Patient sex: M
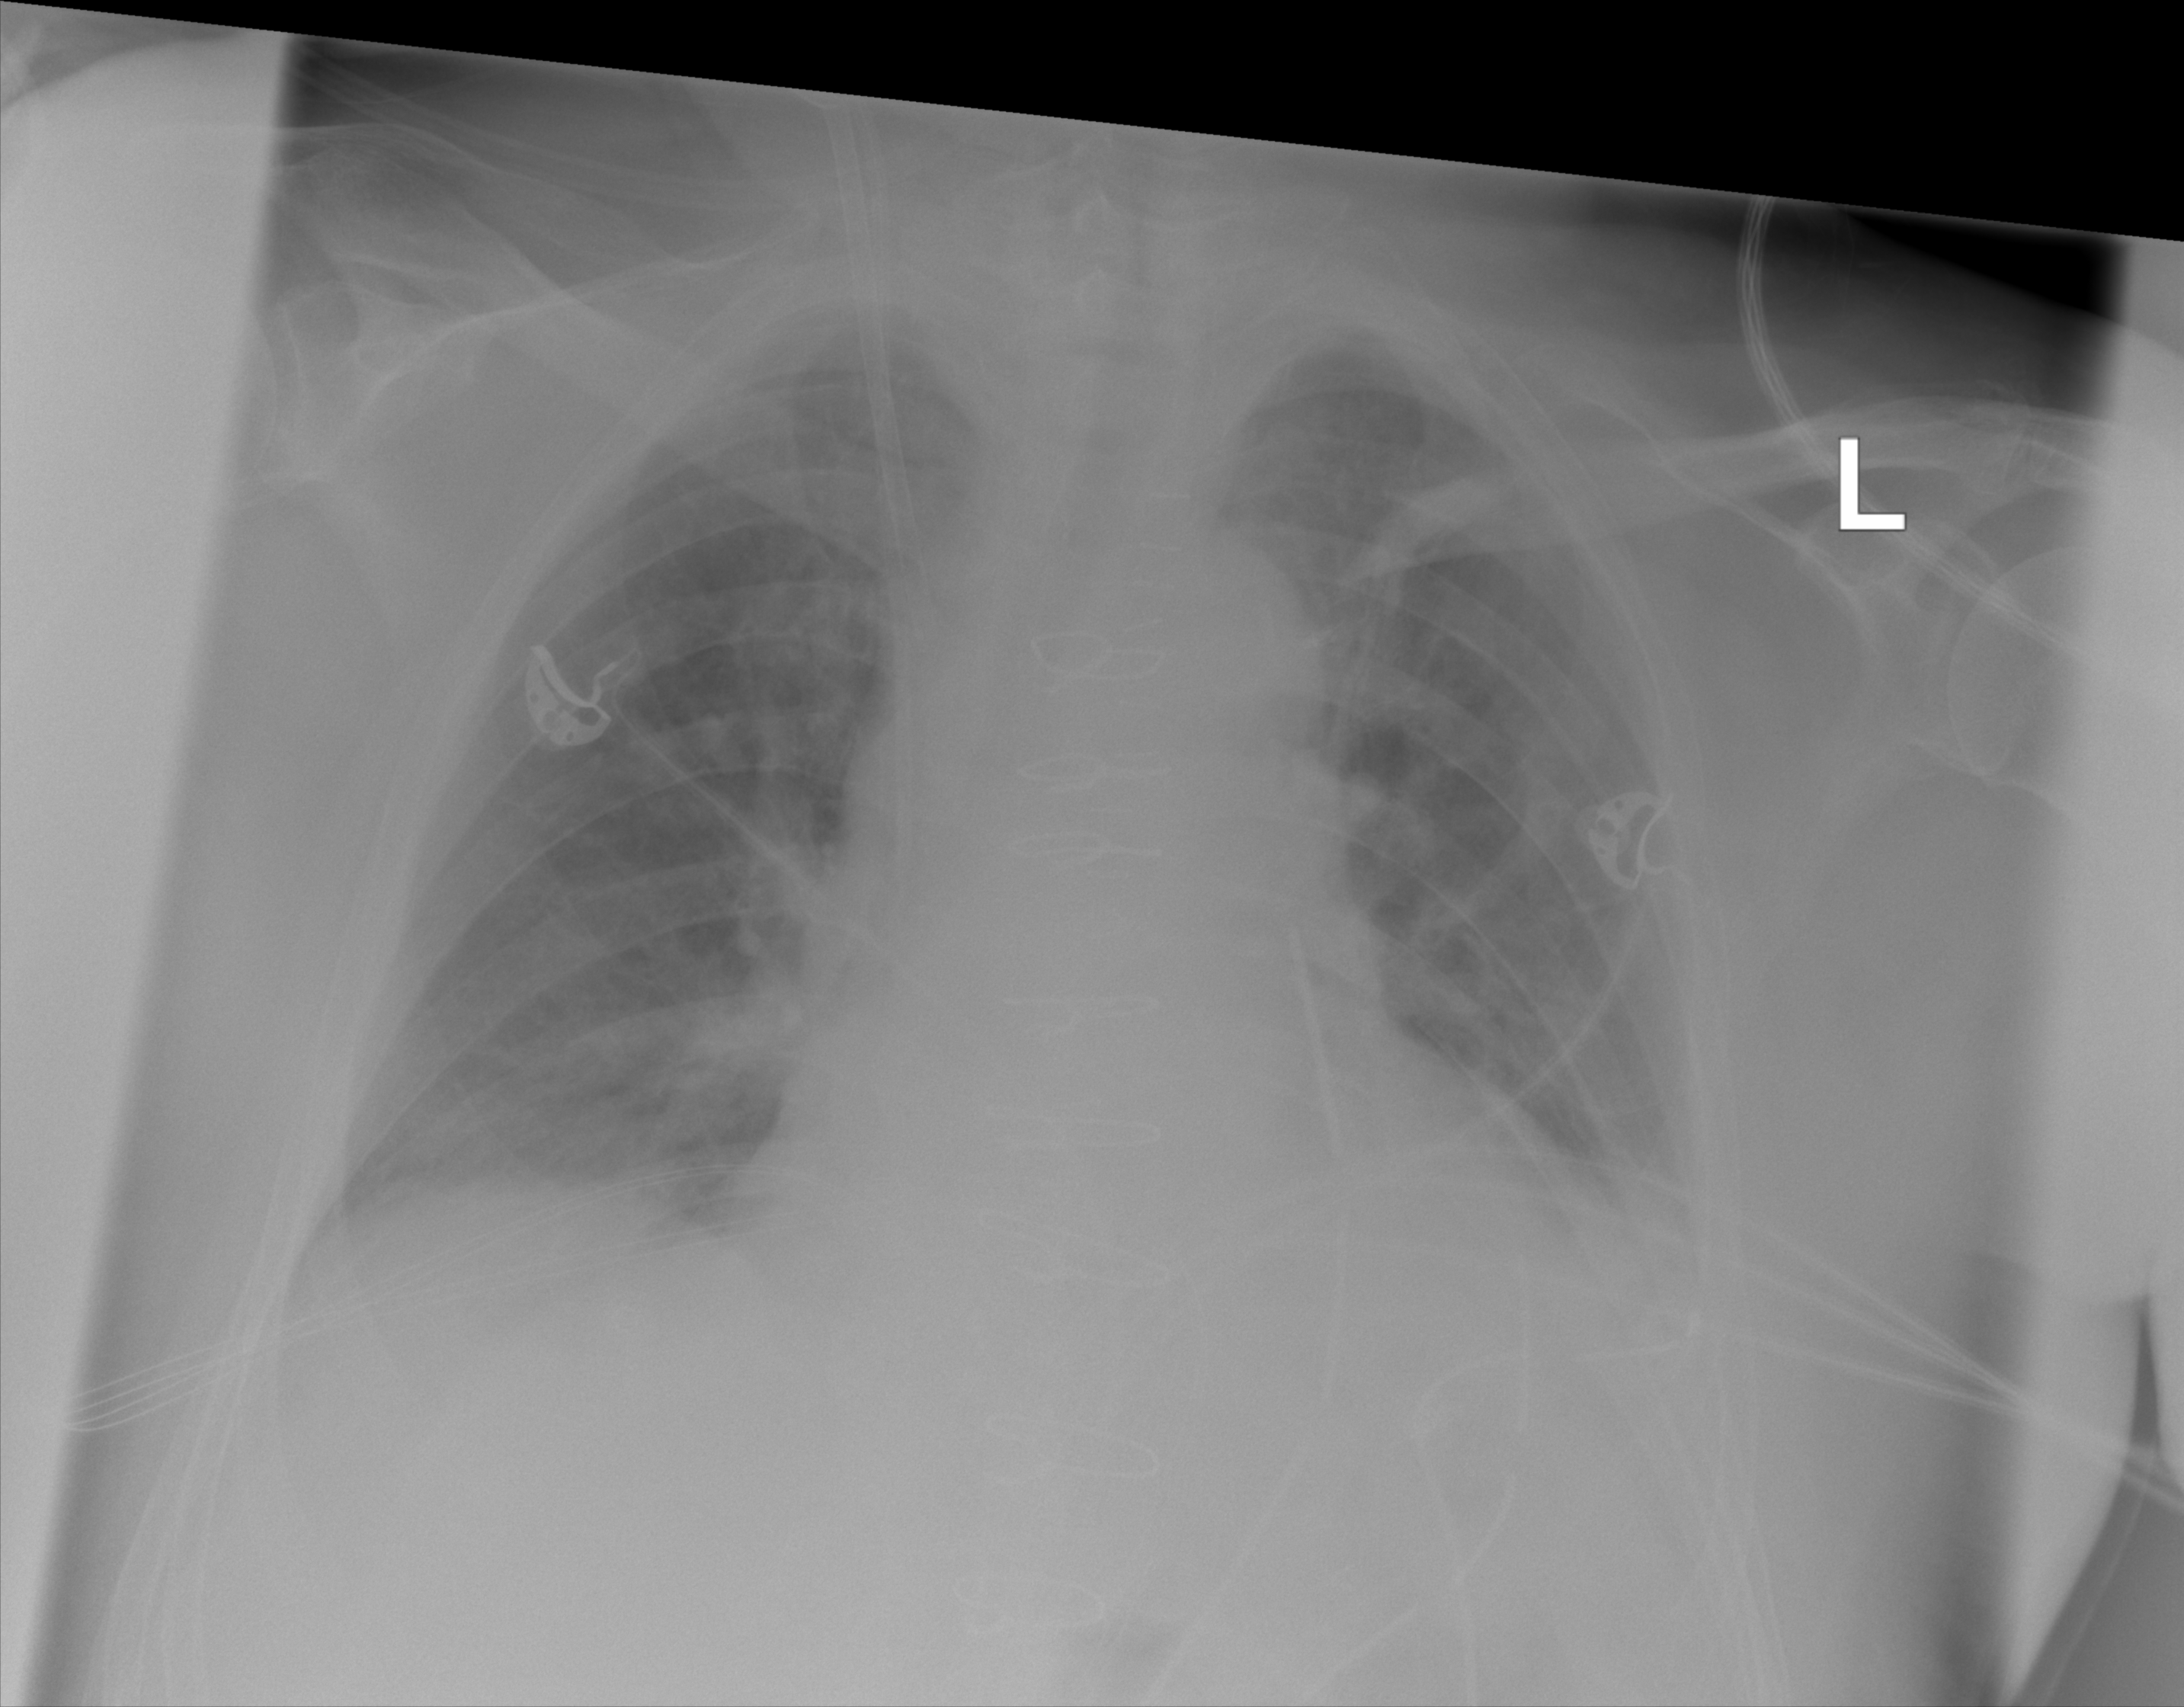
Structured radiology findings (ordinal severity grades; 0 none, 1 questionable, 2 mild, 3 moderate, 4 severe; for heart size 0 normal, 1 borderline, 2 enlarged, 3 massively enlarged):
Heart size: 2
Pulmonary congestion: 2
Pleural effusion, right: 0
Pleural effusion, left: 2
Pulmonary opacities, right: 0
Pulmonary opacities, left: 0
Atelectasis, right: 0
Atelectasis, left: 2